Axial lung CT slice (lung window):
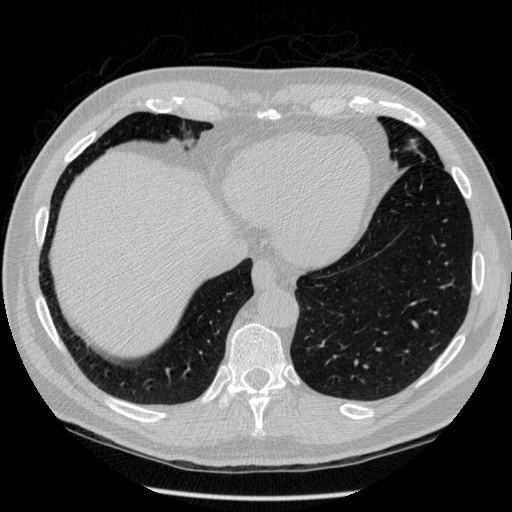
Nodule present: no